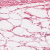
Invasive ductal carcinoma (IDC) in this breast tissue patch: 0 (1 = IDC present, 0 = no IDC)